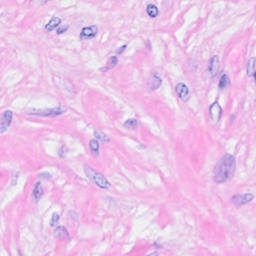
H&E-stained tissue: Breast